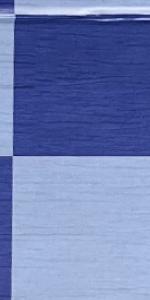
Label: Empty